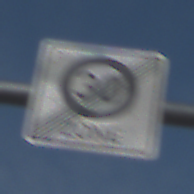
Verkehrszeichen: EndeZone30
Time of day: MorningAfternoon
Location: Outdoor (Nature)
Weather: PartlyCloudy
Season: NotSpecified
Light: Natural